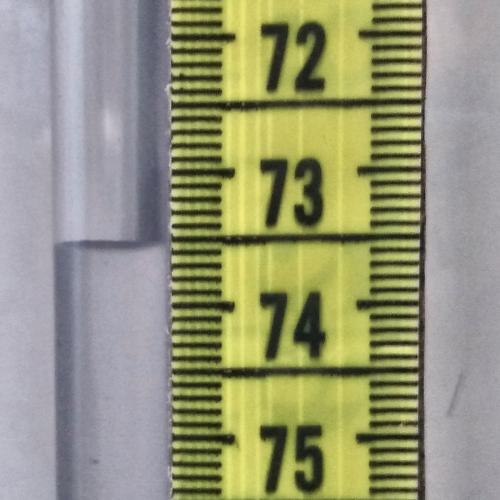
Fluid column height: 73.5 cm